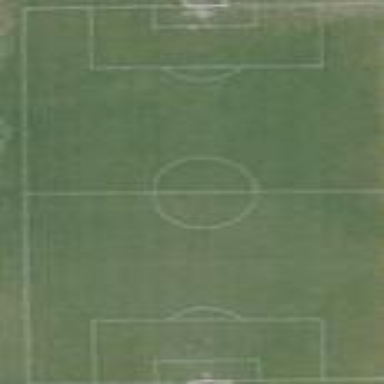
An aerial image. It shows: Soccer pitch for leisureland activities.